Question: I am trying to edit a single row but edit all rows, also still trying to add a drop down that will populate some rows, any advice or info will be appreciated.
Here is the code I am using,
'''
<TableBody>
{item.userBankAccount.map((item, index) => {
return (
<TableRow hover key={index}>
{!currentlyEditing ? (
<TextField
label="bankName"
name="bankName"
onChange={(e) => this.onChangeUserBankAccount(e, index)}
type="text"
value={item.bankName || ''}
/>
) : (
<TableCell>{item.bankName}</TableCell>
)}
{!currentlyEditing ? (
<TextField
label="BankAddress"
name="bankAddress"
onChange={(e) => this.onChangeUserBankAccount(e, index)}
type="text"
value={item.bankAddress || ''}
/>
) : (
<TableCell>{item.bankAddress}</TableCell>
)}
{!currentlyEditing ? (
<TextField
label="bankSwift"
name="bankSwift"
onChange={(e) => this.onChangeUserBankAccount(e, index)}
type="text"
value={item.bankSwift || ''}
/>
) : (
<TableCell>{item.bankSwift}</TableCell>
)}
</TableRow>
);
})}
</TableBody>
'''

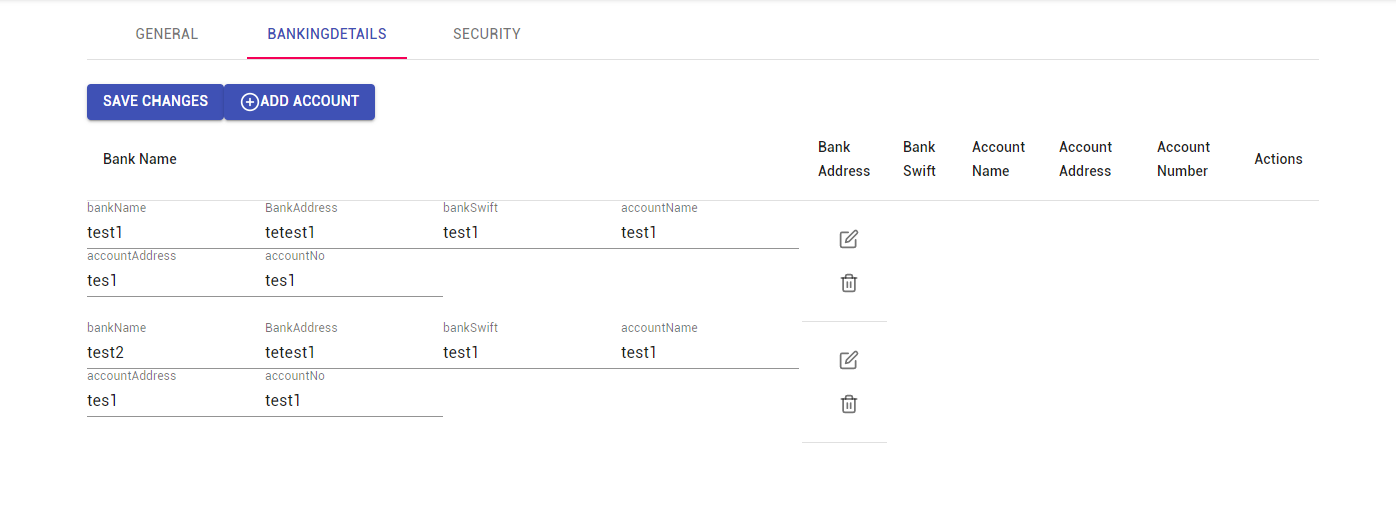
Answer: the problem is here,
In each line of 'TableRow' you have
'''
{!currentlyEditing ? (
'''
this is same for all 'TableRow'. so, if one gets 'currentlyEditing = true' then all of them becomes editable.
### Solution:
Just take the 'state' of 'currentlyEditing' in the 'TableRow'
So, Each an every of 'TableRow' gets their own 'currentlyEditing' state,
AND, thus others in the mean time will not be editable